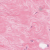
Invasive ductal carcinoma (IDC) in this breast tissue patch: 0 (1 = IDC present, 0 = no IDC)